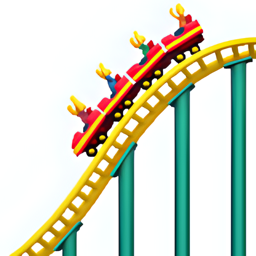
Name: roller coaster
Emoji: 🎢
Group: Travel & Places
Sub-group: place-other